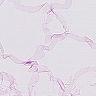
Metastatic tissue present: no